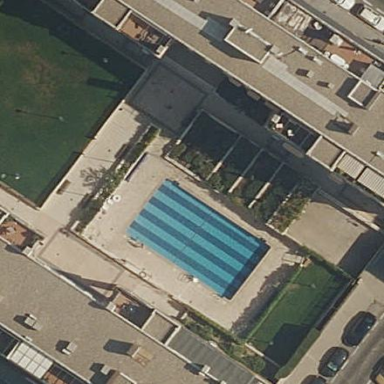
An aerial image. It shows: Swimming pool located in leisure land.